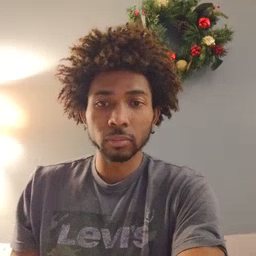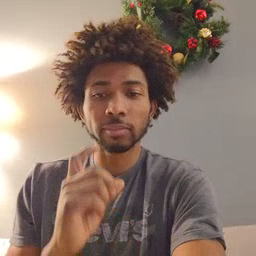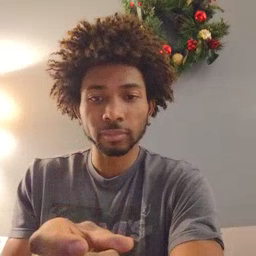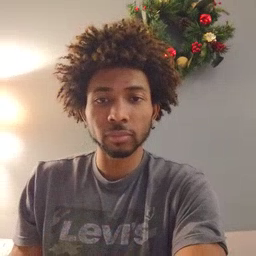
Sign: gift